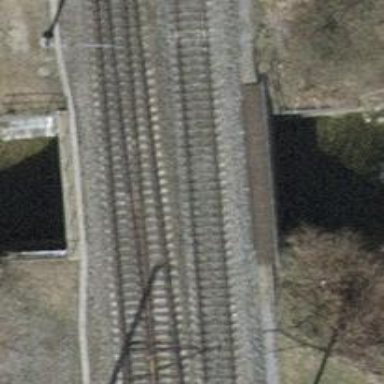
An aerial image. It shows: Railway bridge with electrified tracks and single rail.